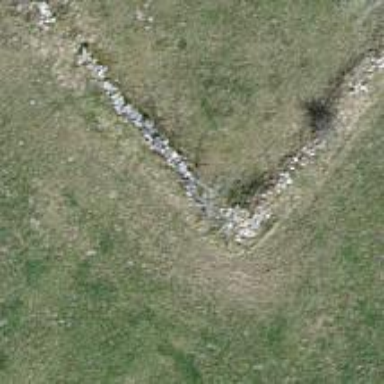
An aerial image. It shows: Dry stone wall barrier.